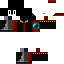
A male human skin with dark skin, wearing brown bald dressed in a red hoodie and black pants, featuring a closed mouth.